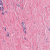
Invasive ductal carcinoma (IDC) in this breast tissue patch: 1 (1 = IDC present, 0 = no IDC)